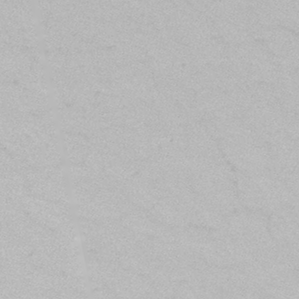
Label: frost